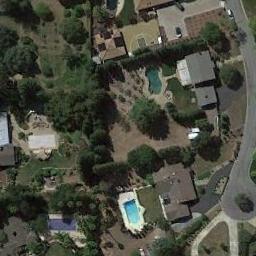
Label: medium_residential